Interaction volume radius: 10 \u00c5
Interaction volume height: 15 \u00c5
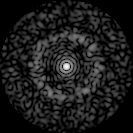
Disorder parameter: 0.8215